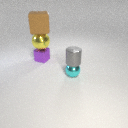
large yellow metal sphere to the left of small gray metal cylinder